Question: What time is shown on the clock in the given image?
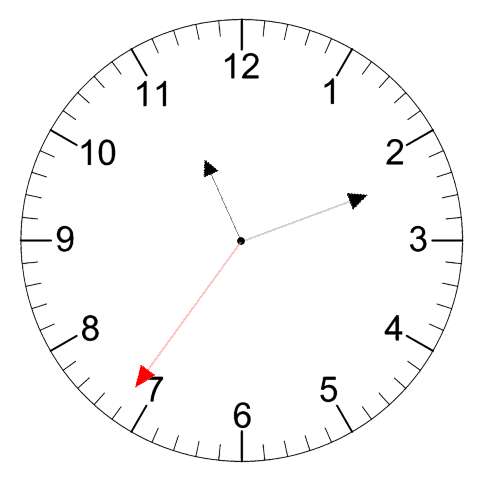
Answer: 11:11:36